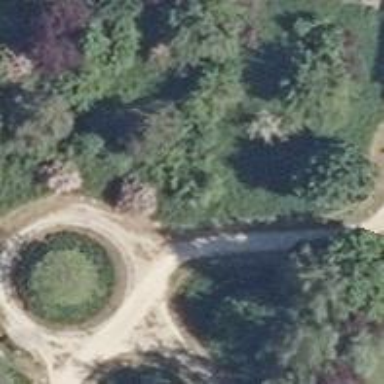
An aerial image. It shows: Compacted path.